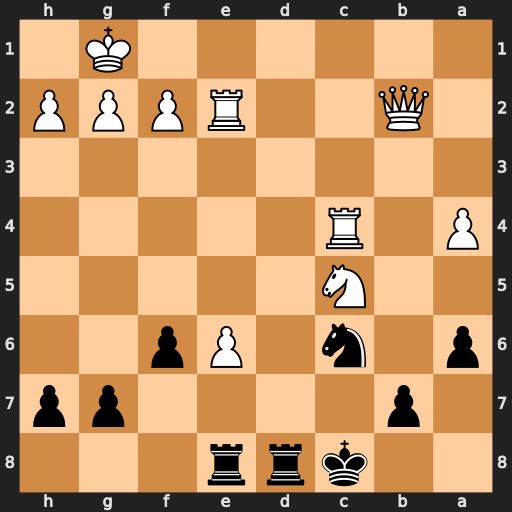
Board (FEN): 2krr3/1p4pp/p1n1Pp2/2N5/P1R5/8/1Q2RPPP/6K1
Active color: b
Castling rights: -
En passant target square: -
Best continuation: Rd1+ Re1 Rxe1#